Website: walmart
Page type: payment
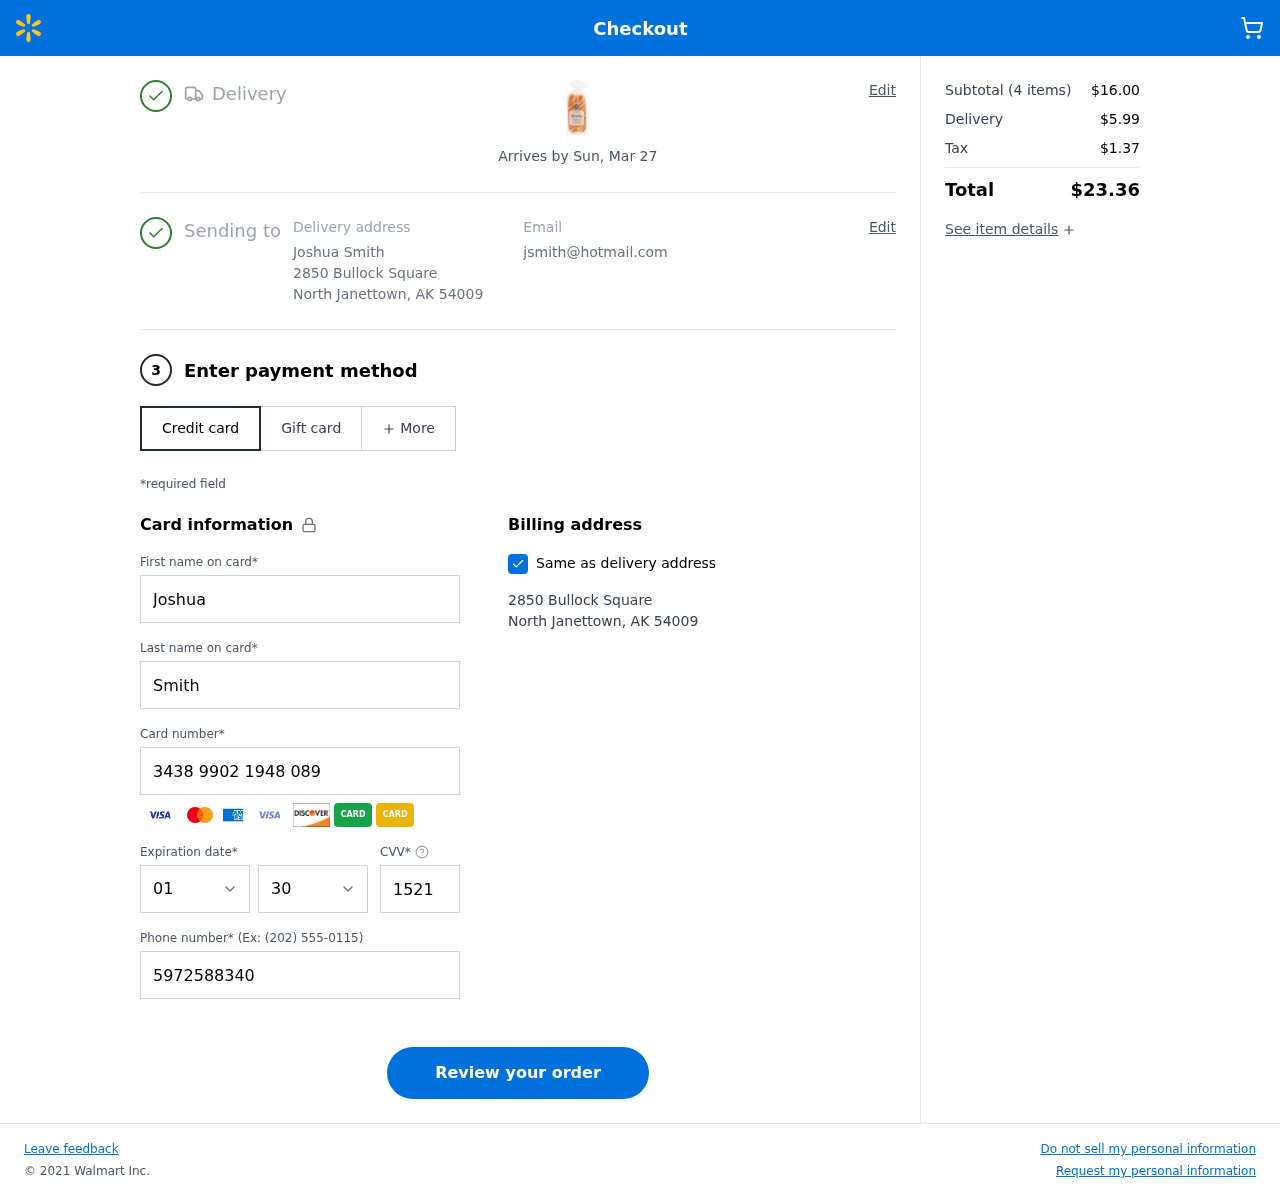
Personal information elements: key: PII_CARD_CVV
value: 1521
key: PII_CARD_EXPIRY_MONTH
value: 01
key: PII_CARD_EXPIRY_YEAR
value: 30
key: PII_CARD_NUMBER
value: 3438 9902 1948 089
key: PII_CITY
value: North Janettown
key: PII_EMAIL
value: jsmith@hotmail.com
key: PII_FIRSTNAME
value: Joshua
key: PII_FULLNAME
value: Joshua Smith
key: PII_LASTNAME
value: Smith
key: PII_PHONE
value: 5972588340
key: PII_POSTCODE
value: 54009
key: PII_STATE_ABBR
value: AK
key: PII_STREET
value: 2850 Bullock Square
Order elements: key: ORDER_DELIVERY_DATE
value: Arrives by Sun, Mar 27
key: ORDER_NUM_ITEMS
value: (4 items)
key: ORDER_SUBTOTAL
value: $16.00
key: ORDER_SHIPPING_COST
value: $5.99
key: ORDER_TAX
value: $1.37
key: ORDER_TOTAL
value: $23.36